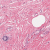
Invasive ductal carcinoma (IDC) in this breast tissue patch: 0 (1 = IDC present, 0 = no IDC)